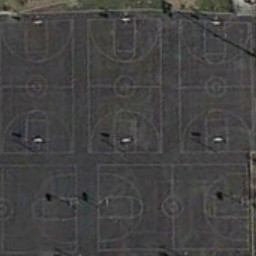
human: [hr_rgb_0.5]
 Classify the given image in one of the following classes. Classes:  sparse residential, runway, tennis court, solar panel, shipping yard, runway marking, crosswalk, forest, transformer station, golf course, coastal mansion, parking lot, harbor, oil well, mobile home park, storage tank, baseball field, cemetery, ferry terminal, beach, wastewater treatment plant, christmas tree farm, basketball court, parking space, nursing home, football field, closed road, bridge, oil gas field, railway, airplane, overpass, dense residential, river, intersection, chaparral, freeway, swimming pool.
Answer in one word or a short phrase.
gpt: basketball court